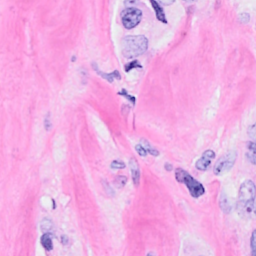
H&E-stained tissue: Breast